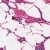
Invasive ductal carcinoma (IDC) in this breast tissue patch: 0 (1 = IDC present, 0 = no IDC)